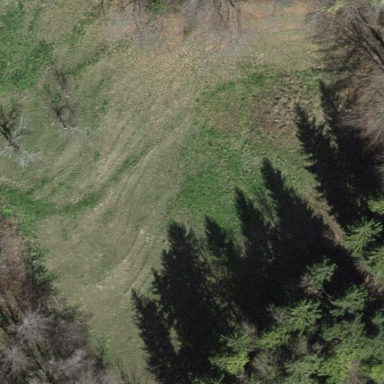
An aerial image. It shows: Beautiful meadow.